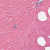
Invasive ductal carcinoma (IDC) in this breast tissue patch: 0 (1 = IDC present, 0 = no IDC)